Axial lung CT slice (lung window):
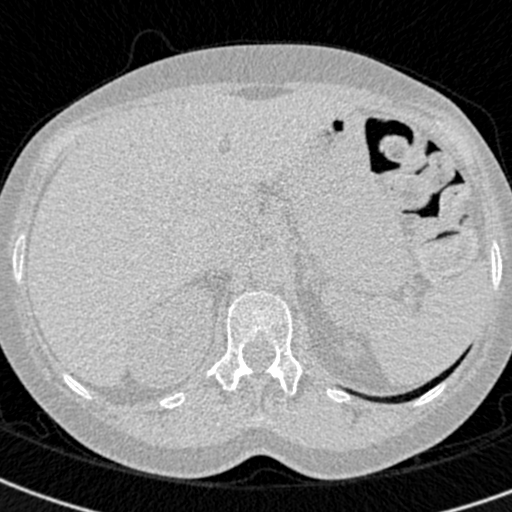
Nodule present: no